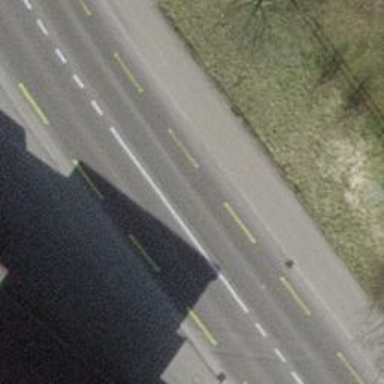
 featuring lane for cyclists on both sides."